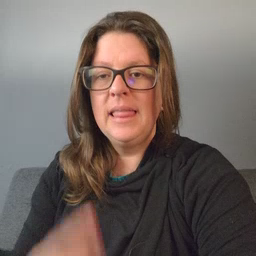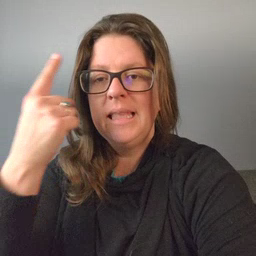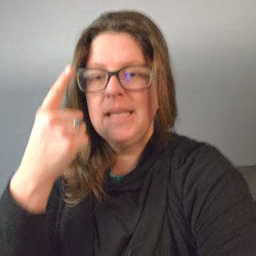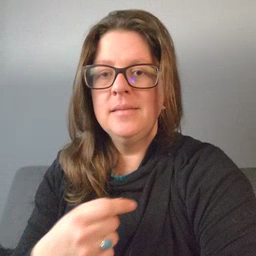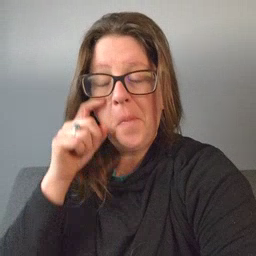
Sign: think